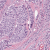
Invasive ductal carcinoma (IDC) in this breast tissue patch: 1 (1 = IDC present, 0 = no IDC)